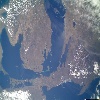
Label: land